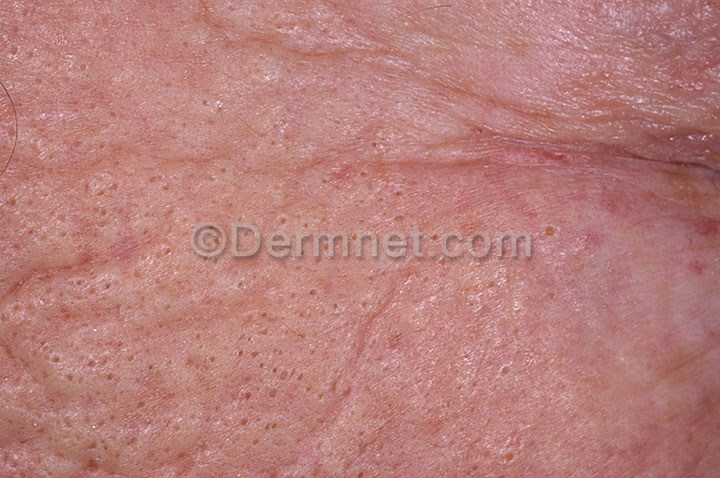
Disease: Acne and Rosacea Photos